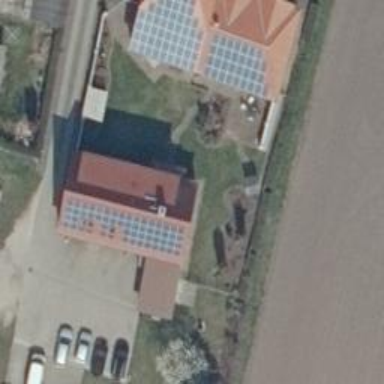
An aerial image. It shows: Small solar photovoltaic panel generator is producing electricity.